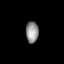
Tissue: lung
Cell type: Epithelial cells
Senescence score: 0.5684
Nuclear area (px): 264
Mean DAPI intensity: 145.871